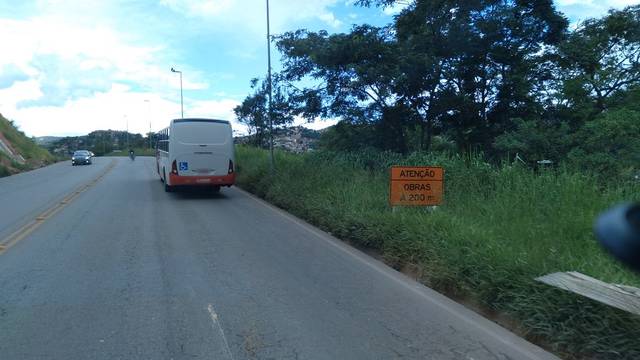
Region: Brazil
Coordinates: -19.877, -43.863